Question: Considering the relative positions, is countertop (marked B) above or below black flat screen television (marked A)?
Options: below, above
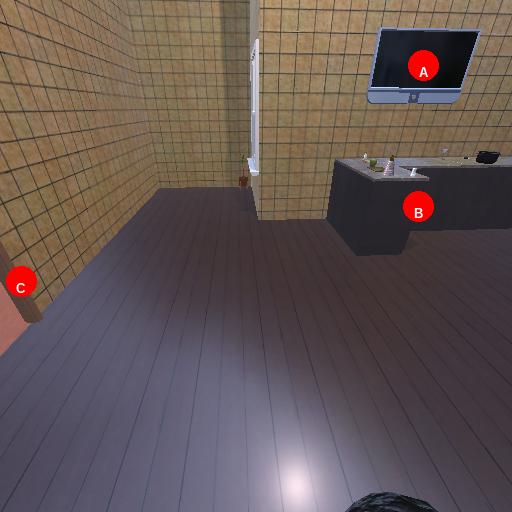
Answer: below